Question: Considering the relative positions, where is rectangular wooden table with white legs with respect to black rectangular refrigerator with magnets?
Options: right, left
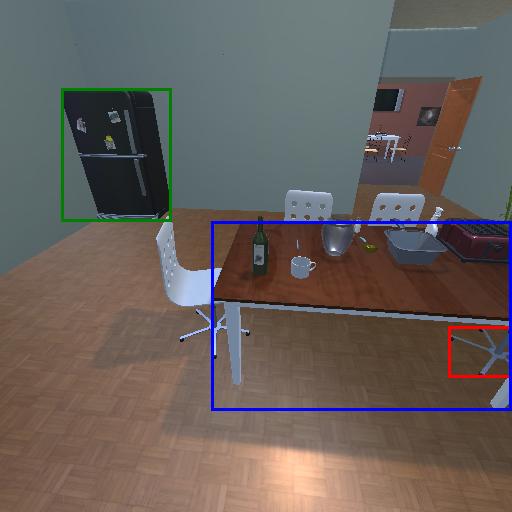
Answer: right